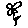
Label: flower